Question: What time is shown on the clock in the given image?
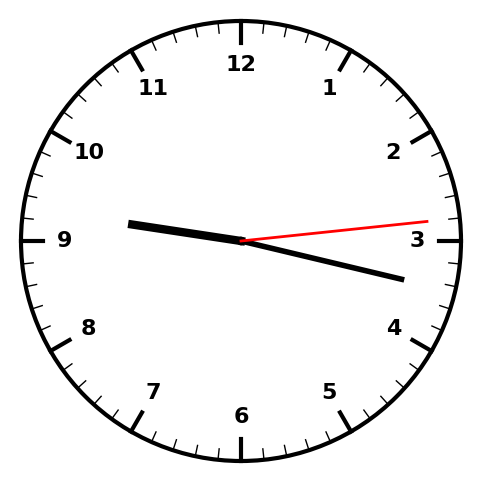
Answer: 09:17:14